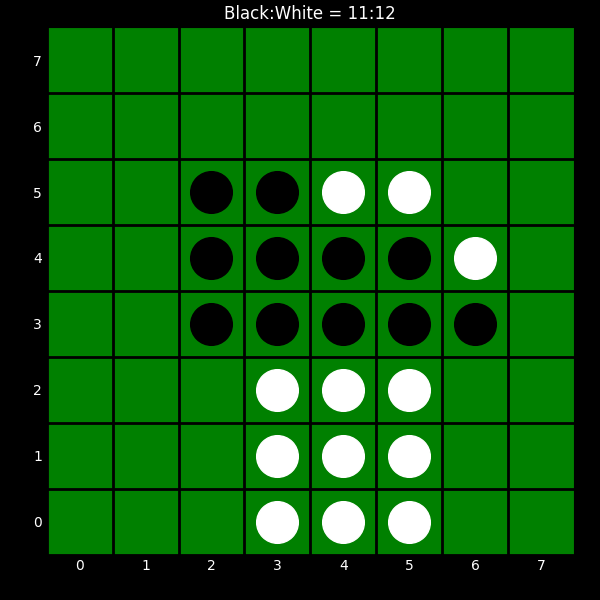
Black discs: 11
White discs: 12